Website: lowes
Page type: billing-address
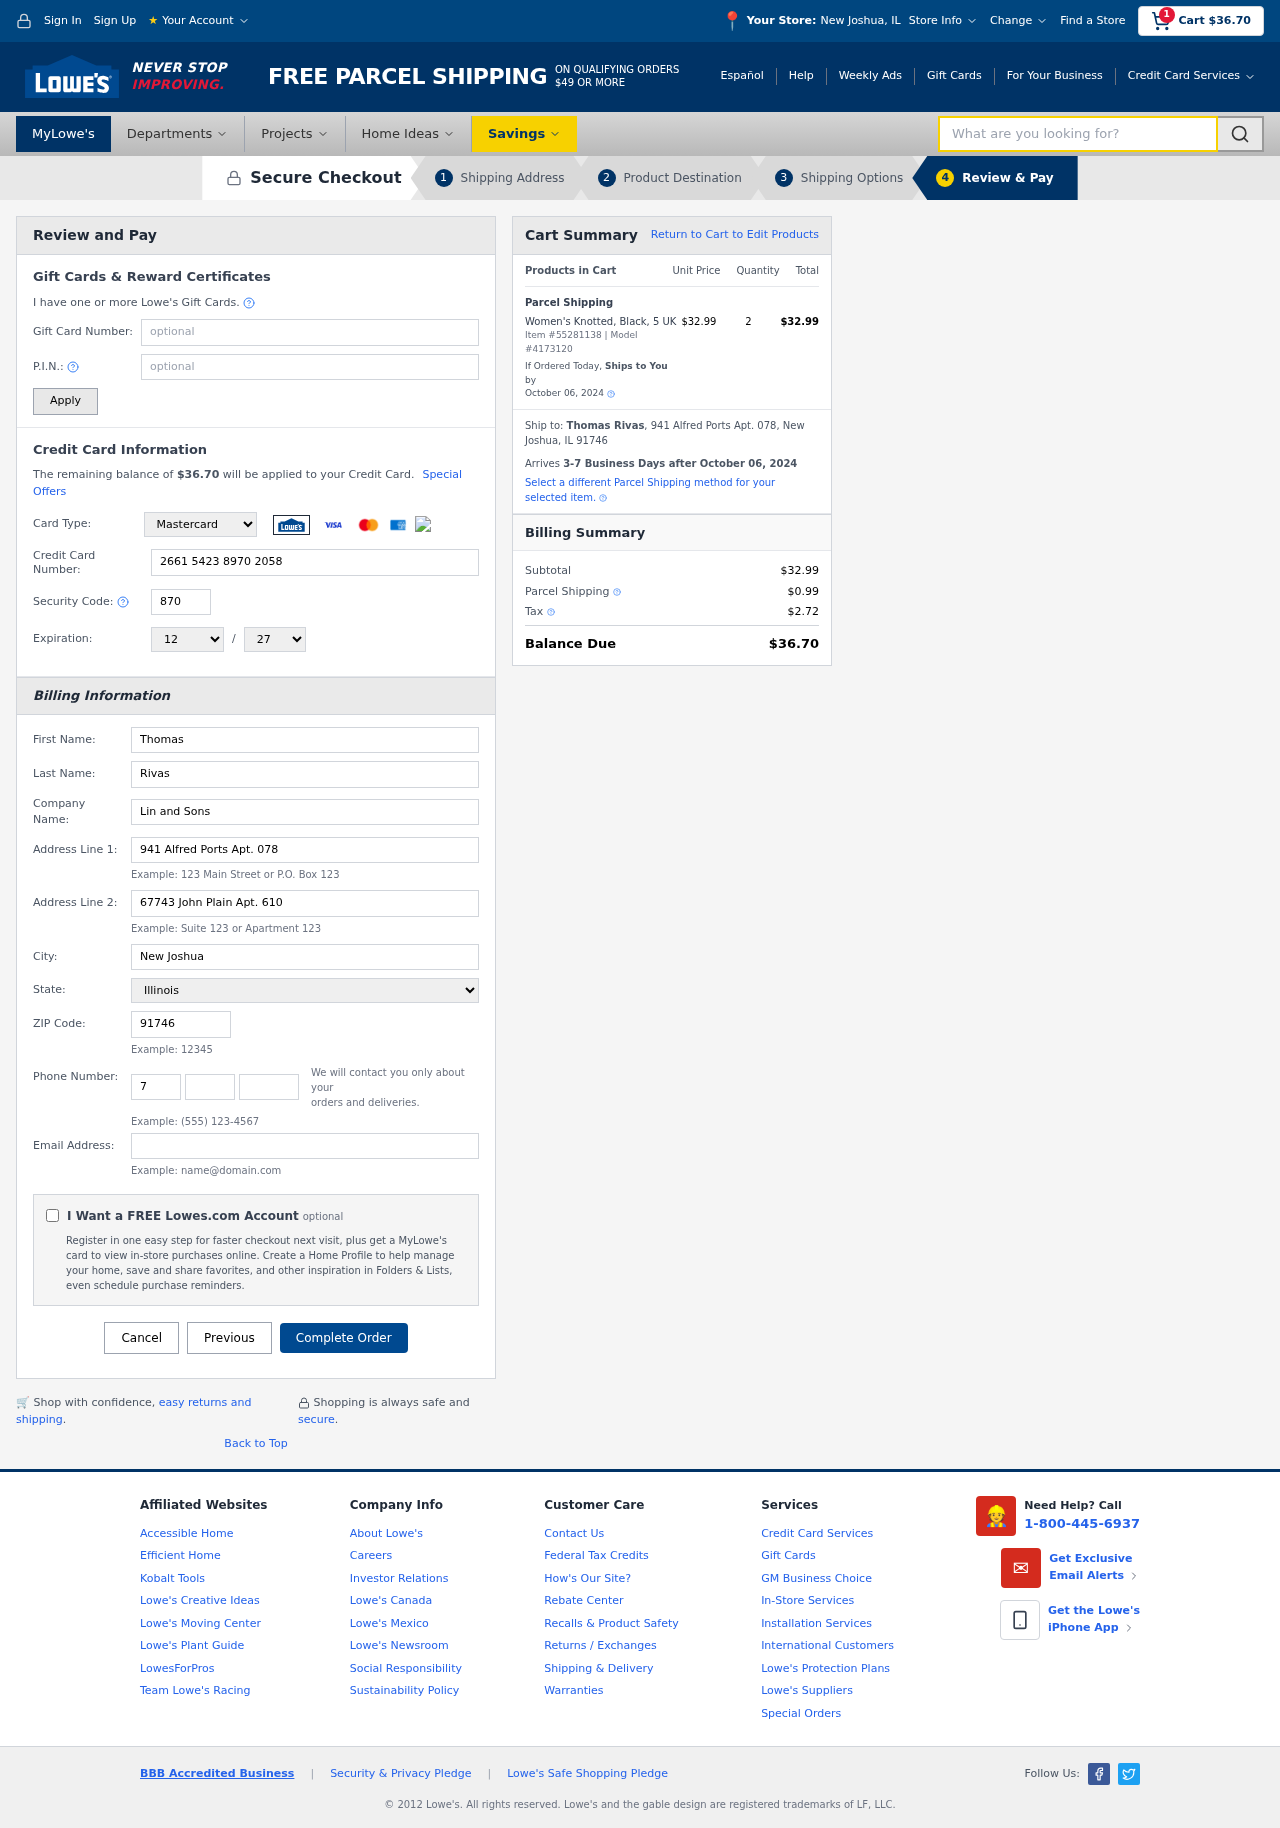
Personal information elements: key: PII_CARD_CVV
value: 870
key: PII_CARD_EXPIRY_MONTH
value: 12
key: PII_CARD_EXPIRY_YEAR
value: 27
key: PII_CARD_NUMBER
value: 2661 5423 8970 2058
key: PII_CARD_TYPE
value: Mastercard
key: PII_CITY
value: New Joshua
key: PII_CITY_STATE
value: New Joshua, IL
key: PII_COMPANY
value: Lin and Sons
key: PII_EMAIL
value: trivas@yahoo.com
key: PII_FIRSTNAME
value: Thomas
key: PII_FULLNAME
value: Thomas Rivas
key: PII_LASTNAME
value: Rivas
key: PII_PHONE_AREA
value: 762
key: PII_PHONE_PREFIX
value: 610
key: PII_PHONE_SUFFIX
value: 8288
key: PII_POSTCODE
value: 91746
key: PII_STATE
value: Illinois
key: PII_STREET
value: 941 Alfred Ports Apt. 078
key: PII_STREET2
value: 67743 John Plain Apt. 610
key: PII_CITY_STATE_ZIP
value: New Joshua, IL 91746
Product elements: key: PRODUCT1_NAME
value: Women's Knotted, Black, 5 UK
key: PRODUCT1_PRICE
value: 32.99
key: PRODUCT1_QUANTITY
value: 2
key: PRODUCT_ITEM_NUMBER
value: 55281138
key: PRODUCT_MODEL_NUMBER
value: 4173120
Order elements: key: ORDER_SUBTOTAL
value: $36.70
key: ORDER_TOTAL
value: $36.70
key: ORDER_SHIPPING_DATE
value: October 06, 2024
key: ORDER_SUBTOTAL
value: $32.99
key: ORDER_DELIVERY_DATE
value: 3-7 Business Days after October 06, 2024
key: ORDER_SHIPPING_DATE2
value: October 06, 2024
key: ORDER_SUBTOTAL2
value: $32.99
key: ORDER_SHIPPING_COST
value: $0.99
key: ORDER_TAX
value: $2.72
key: ORDER_TOTAL2
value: $36.70
Search elements: key: HEADER_SEARCH
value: What are you looking for?